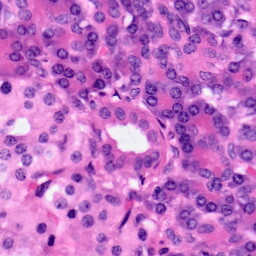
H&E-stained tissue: Pancreatic